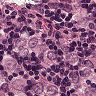
Metastatic tissue present: yes